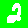
Digit: 2